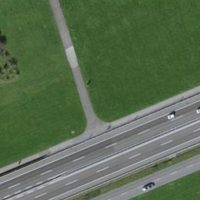
EUNIS habitat code: 57
Species observed at this site:
Milvus milvus
Falco tinnunculus
Verbascum thapsus